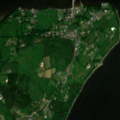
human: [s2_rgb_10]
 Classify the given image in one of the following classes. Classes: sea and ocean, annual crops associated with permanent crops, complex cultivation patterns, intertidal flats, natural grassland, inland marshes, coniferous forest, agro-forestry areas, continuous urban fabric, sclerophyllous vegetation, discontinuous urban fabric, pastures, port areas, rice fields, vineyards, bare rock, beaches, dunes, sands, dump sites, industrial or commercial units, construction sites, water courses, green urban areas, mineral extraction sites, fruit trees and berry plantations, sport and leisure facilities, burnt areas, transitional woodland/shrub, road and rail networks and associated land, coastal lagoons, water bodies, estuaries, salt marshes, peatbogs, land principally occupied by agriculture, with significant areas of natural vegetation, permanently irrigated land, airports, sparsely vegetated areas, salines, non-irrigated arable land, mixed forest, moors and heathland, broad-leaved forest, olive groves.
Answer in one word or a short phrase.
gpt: discontinuous urban fabric, pastures, land principally occupied by agriculture, with significant areas of natural vegetation, coniferous forest, mixed forest, water courses